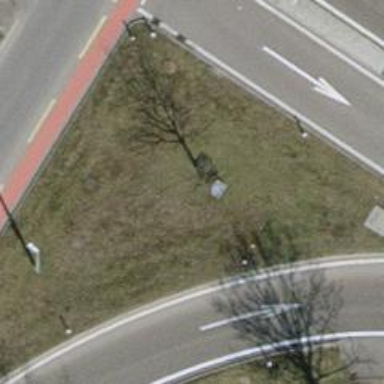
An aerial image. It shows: Road with traffic signals.